Interaction volume radius: 5 \u00c5
Interaction volume height: 10 \u00c5
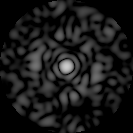
Disorder parameter: 0.7287